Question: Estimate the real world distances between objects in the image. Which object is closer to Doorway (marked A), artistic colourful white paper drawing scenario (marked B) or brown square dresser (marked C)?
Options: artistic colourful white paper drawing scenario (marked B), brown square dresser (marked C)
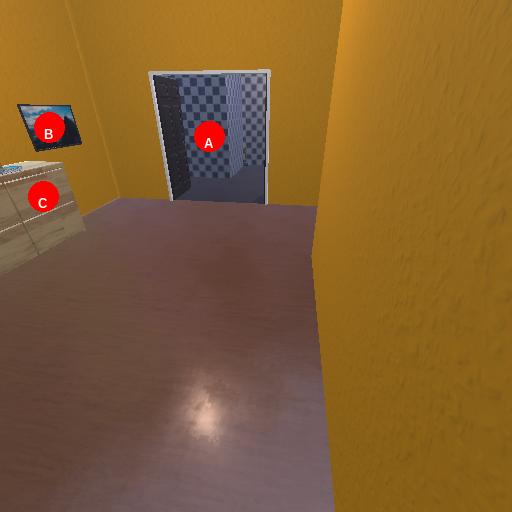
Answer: artistic colourful white paper drawing scenario (marked B)